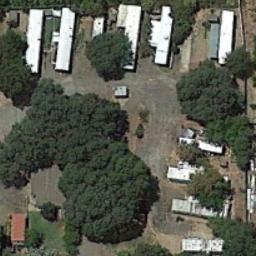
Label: mobile_home_park